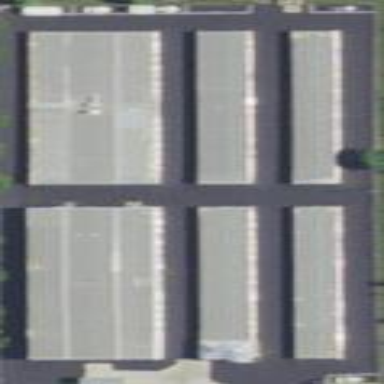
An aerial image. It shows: Storage rental shop.